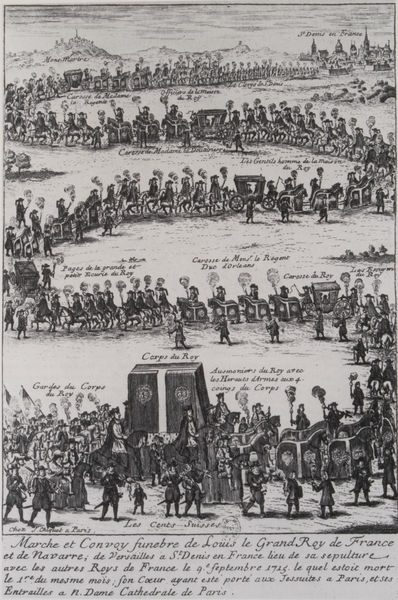
Titel: Leichenzug Ludwigs des Großen, König von Frankreich, am 9. September 1715
Künstler: Eugène Marie Louis Chiquet
Standort: Paris
Institution: Bibliothèque Nationale.
Schlagwörter: berg, weiß, bäume, frauen, kirchturm, landschaft, menschen, see, stadt, frankreich, grau, hintergrund, männer, paris, schwarz, zeichnung, weg, fest, menge, federn, mensch, tod, trauer, horizont, häuser, hügel, gewässer, kirche, rauch, kind, personen, blatt, person, pferd, pferde, reiter, räder, turm, schrift, papier, fahnen, ort, fahne, berge, zug, dorf, grafik, kutsche, kutschen, französisch, rad, wagen, krieg, gefolge, könig, soldaten, kirchen, ortschaft, buch, türme, druck, druckgrafik, stich, karrikatur, schwarzweiß, text, soldat, beschriftung, menschenschlange, reihe, schlange, armee, marsch, reihung, senkrecht, beerdigung, begräbnis, sarg, gewehr, schloß, ross, kreuzzug, prozession, umzug, könige, begleitung, parade, gewehre, rösser, kupferstich, erinnerung, auszug, kolonne, grabstätte, fackel, grablegung, französische revolution, menschenzug, festzug, serpentinen, beschreibung, ludwig, republik, legende, versailles, latein, sarkophag, schriftfeld, denis, fackeln, tross, fußvolk, einzug, sänfte, louis, aufmarsch, feierlich, saint denis, st. denis, schlangenlinie, märz, trauerzug, kops, todeszug, leichenzug, reih und glied, montmatre, konvoi, trauermarsch, todesmarsch, convoy, beerdigungsmarsch, louis der grosse, effigie, das fest, hohes wesen, masch, korps, marche, convoi, 1725, sänften, konvoy